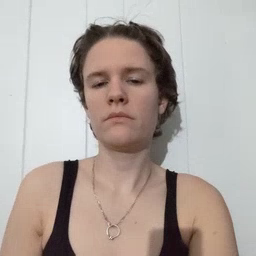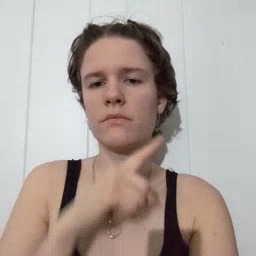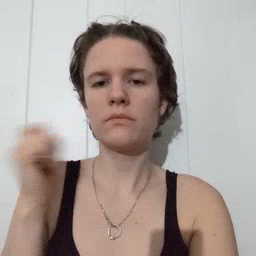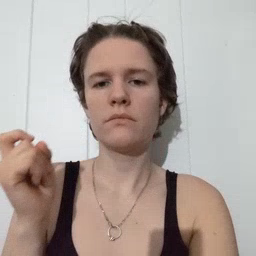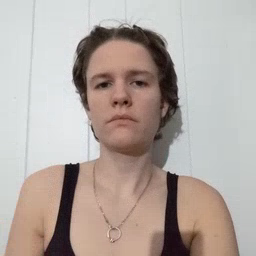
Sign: dry